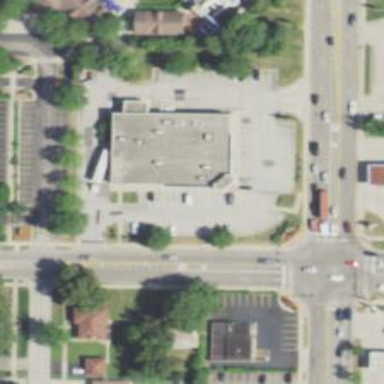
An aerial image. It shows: Pharmacy providing healthcare services.